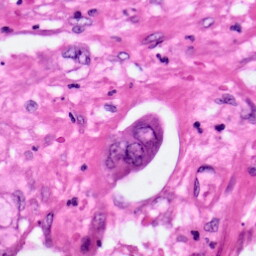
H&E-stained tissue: Pancreatic